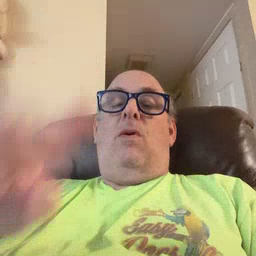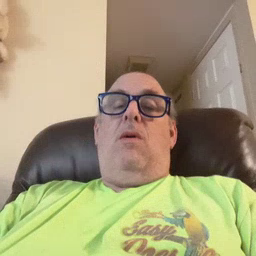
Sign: blue